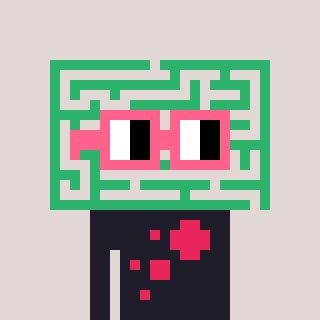
a pixel art character with square pink glasses, a maze-shaped head and a grayscale-colored body on a warm background